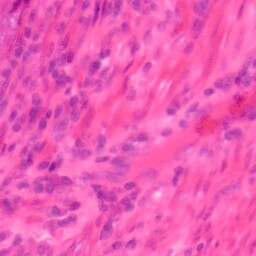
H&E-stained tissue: Colon